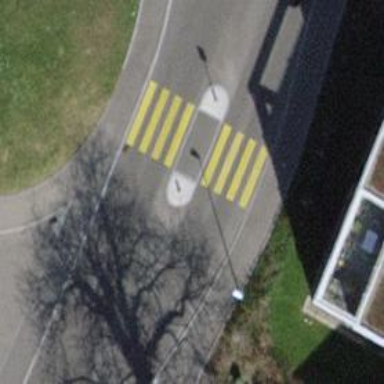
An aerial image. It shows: Uncontrolled zebra crossing with pedestrian island.